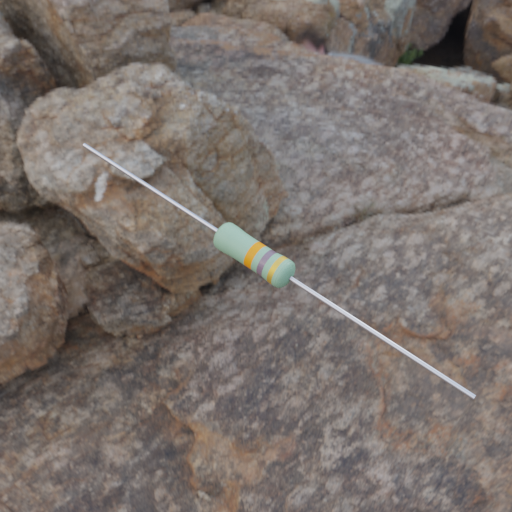
Resistor colour bands (in order): orange, gray, gold